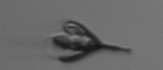
Label: Pyramimonas_longicauda